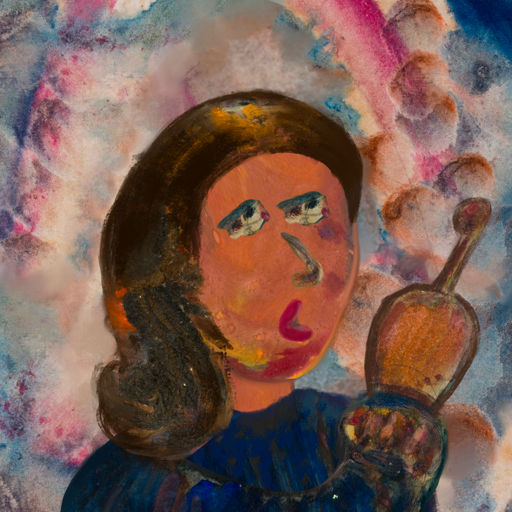
Background: Rupkatha, Head And Neck Side: Mother_And_Son_Son, Face Side: Pipe, Bust: Pipe, Hair Side: Gypsy_Queen, Head Accessory: Blank, Second Necklace: Blank, Necklace: Blank, Baby: Blank